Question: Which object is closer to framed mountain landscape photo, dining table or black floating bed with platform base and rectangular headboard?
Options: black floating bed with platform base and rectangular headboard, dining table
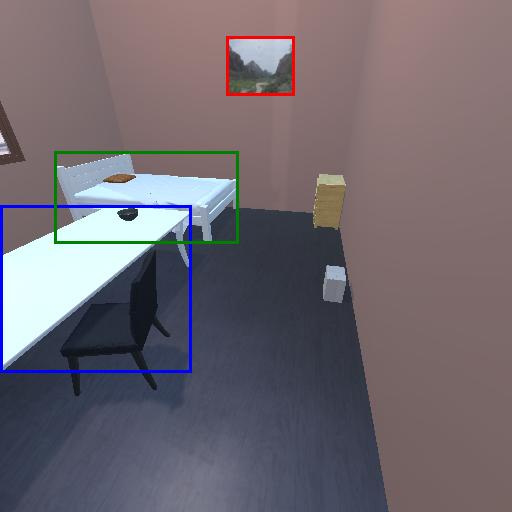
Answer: black floating bed with platform base and rectangular headboard